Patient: sex M, age 42
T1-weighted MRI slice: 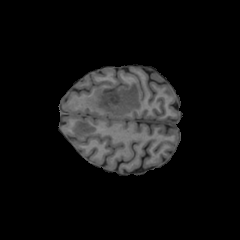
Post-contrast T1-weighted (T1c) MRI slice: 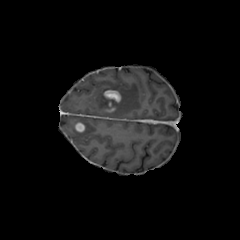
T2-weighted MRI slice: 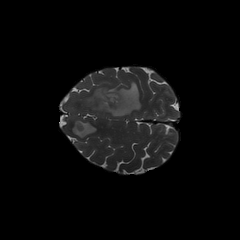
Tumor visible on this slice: yes
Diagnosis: Glioblastoma, IDH-wildtype
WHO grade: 4